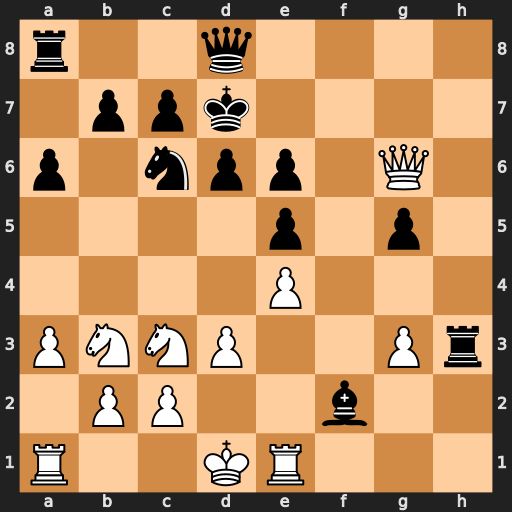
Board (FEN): r2q4/1ppk4/p1npp1Q1/4p1p1/4P3/PNNP2Pr/1PP2b2/R2KR3
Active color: w
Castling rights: -
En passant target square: -
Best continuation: Qf7+ Qe7 Qxf2